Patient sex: M
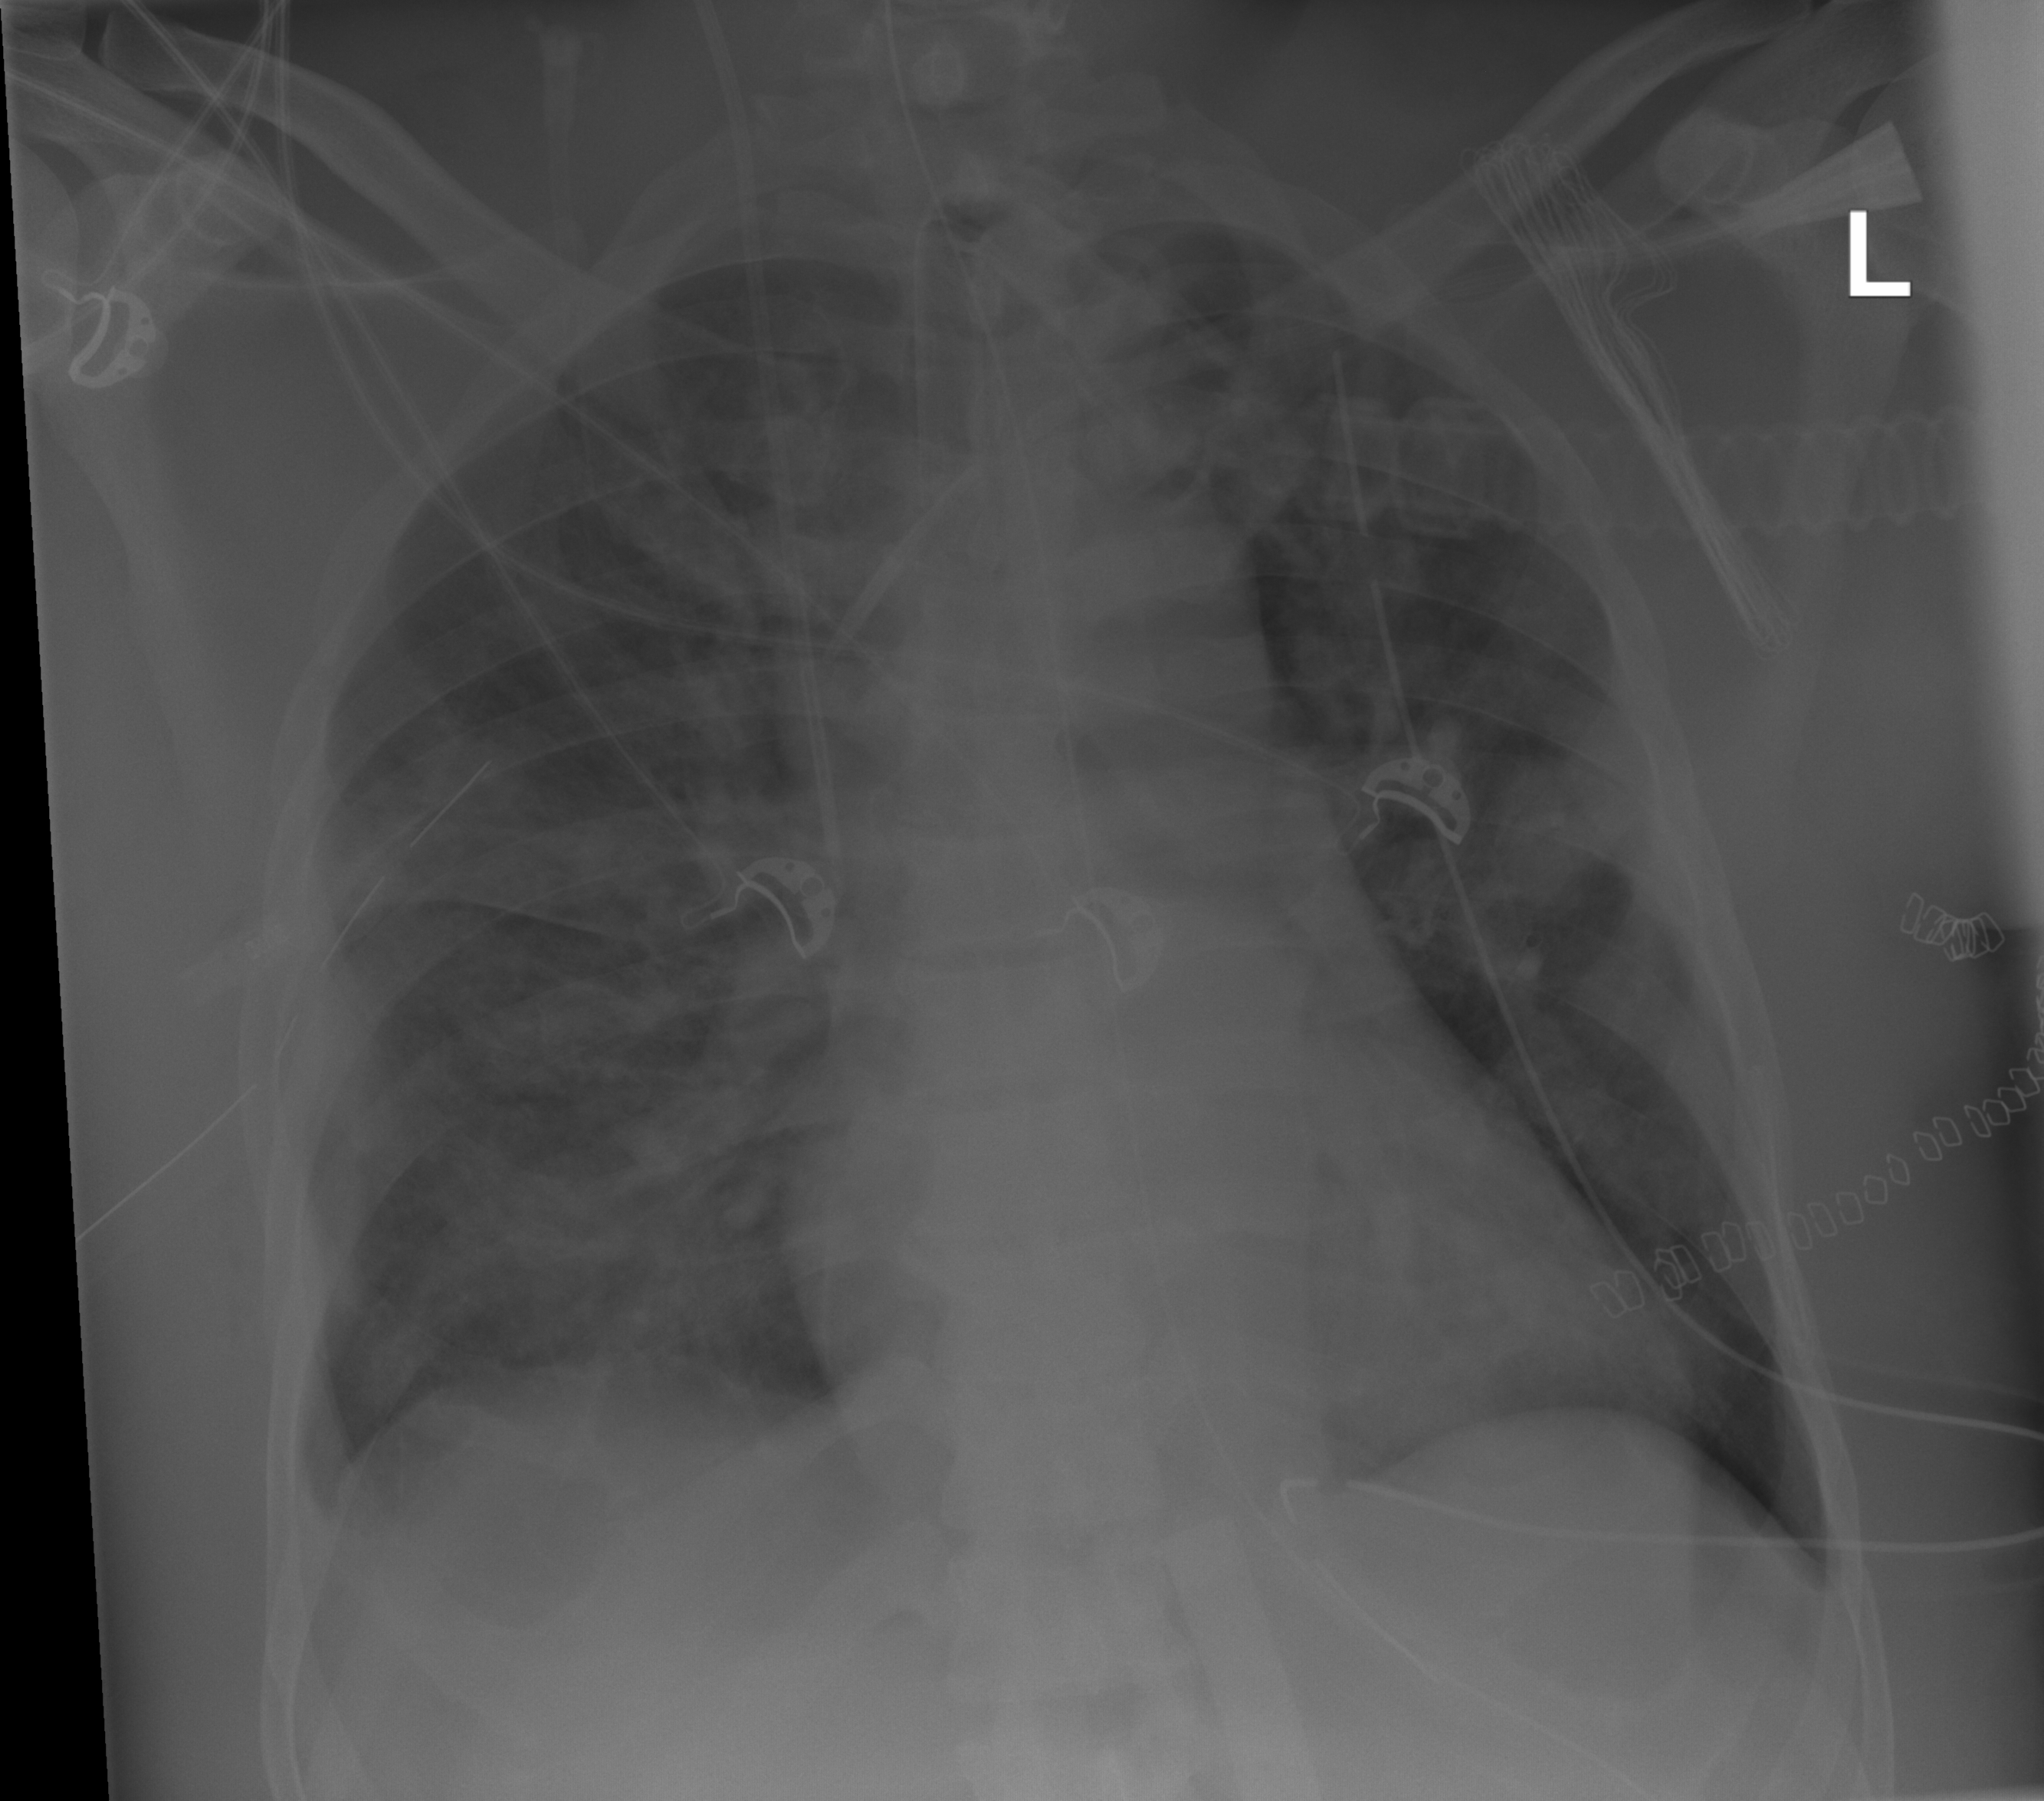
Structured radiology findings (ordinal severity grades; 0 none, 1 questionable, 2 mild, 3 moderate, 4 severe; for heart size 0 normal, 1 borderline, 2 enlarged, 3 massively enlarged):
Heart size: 2
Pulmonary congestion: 0
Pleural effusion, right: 0
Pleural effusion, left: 0
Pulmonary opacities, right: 2
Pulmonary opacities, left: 2
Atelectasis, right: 0
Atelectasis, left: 0